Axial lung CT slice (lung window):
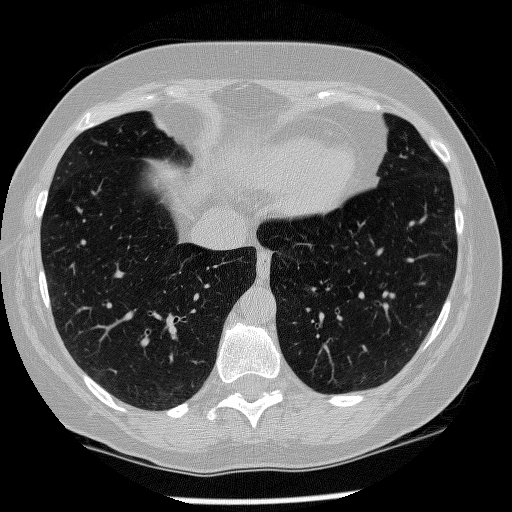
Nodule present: no